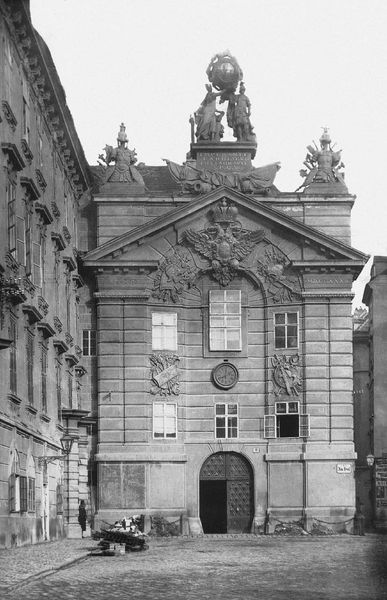
Titel: Zeughaus in Wien
Künstler: Anton Ospel
Schlagwörter: adler, flügel, weiß, dreieck, fenster, hell, holz, schmuck, schwarz, strasse, gebäude, haus, architektur, barock, stein, kalt, krone, fassade, pflaster, leer, tag, hof, platz, figuren, krieg, uhr, durchgang, tor, foto, eingang, innenhof, ruine, offen, palast, kugel, erdkugel, dreiecksgiebel, wappen, einfahrt, globus, stien, weltkugel, dachreiter, zeigeruhr